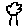
Label: tree